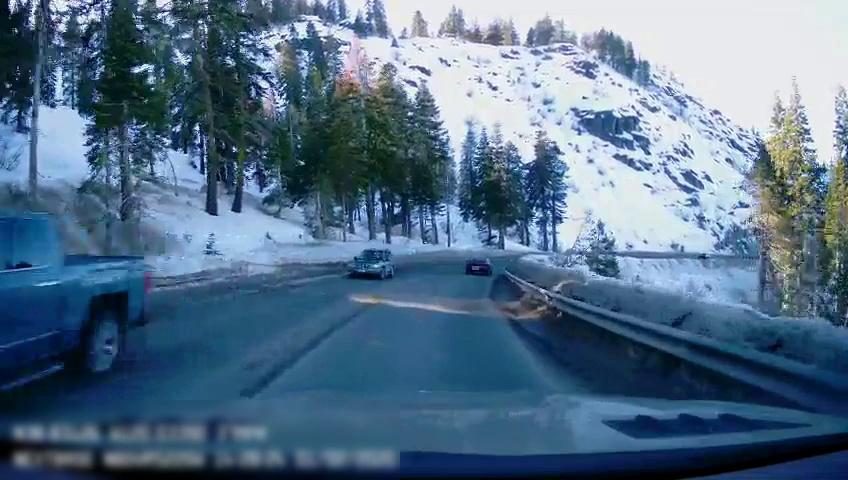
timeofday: Day
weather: Sunny
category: Drivable Space
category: Vehicles | Truck
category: Vehicles | SUV
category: Vehicles | Car
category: Lanes | Opposite Lane
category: Lanes | Opposite Lane
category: Lanes | Current Lane